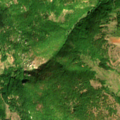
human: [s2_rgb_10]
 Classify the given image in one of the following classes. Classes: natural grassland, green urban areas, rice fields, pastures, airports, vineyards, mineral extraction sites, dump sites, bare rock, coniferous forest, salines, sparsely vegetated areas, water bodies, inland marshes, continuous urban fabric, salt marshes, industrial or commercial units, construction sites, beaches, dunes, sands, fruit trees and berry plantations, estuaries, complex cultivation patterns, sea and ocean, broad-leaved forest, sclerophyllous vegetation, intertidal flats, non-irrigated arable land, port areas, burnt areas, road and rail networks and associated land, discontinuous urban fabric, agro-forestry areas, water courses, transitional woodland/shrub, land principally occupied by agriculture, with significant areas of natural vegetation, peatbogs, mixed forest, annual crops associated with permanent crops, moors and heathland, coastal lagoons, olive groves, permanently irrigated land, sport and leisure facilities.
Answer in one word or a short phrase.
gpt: complex cultivation patterns, broad-leaved forest, transitional woodland/shrub